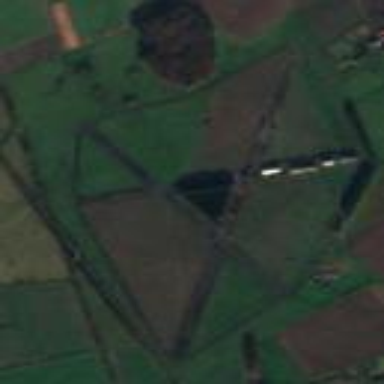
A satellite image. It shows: Wire fence surrounding military airfield from the past.